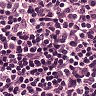
Metastatic tissue present: no